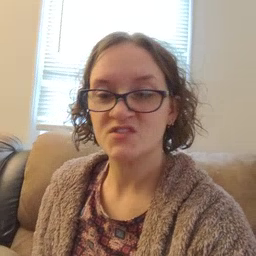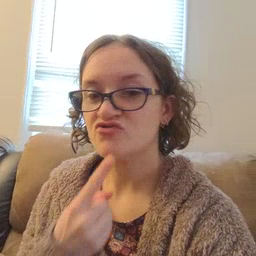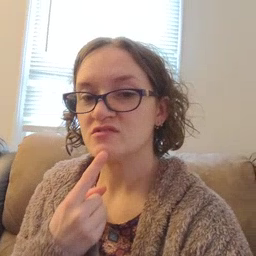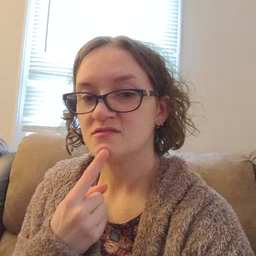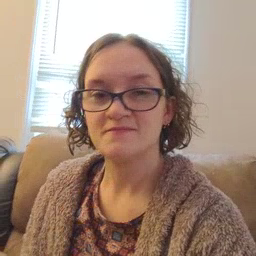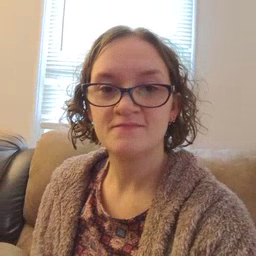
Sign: chin